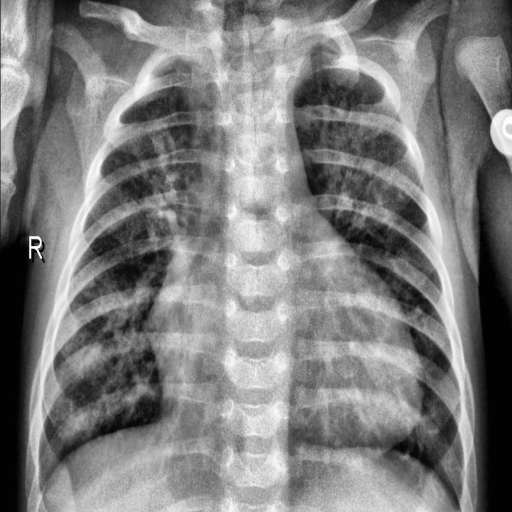
Finding: PNEUMONIA